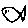
Label: fish